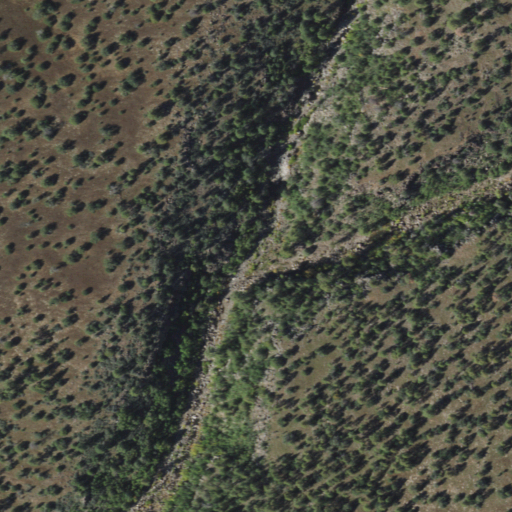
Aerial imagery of valley in Arizona named Brady Canyon containing evergreen forest and shrub